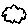
Label: cloud